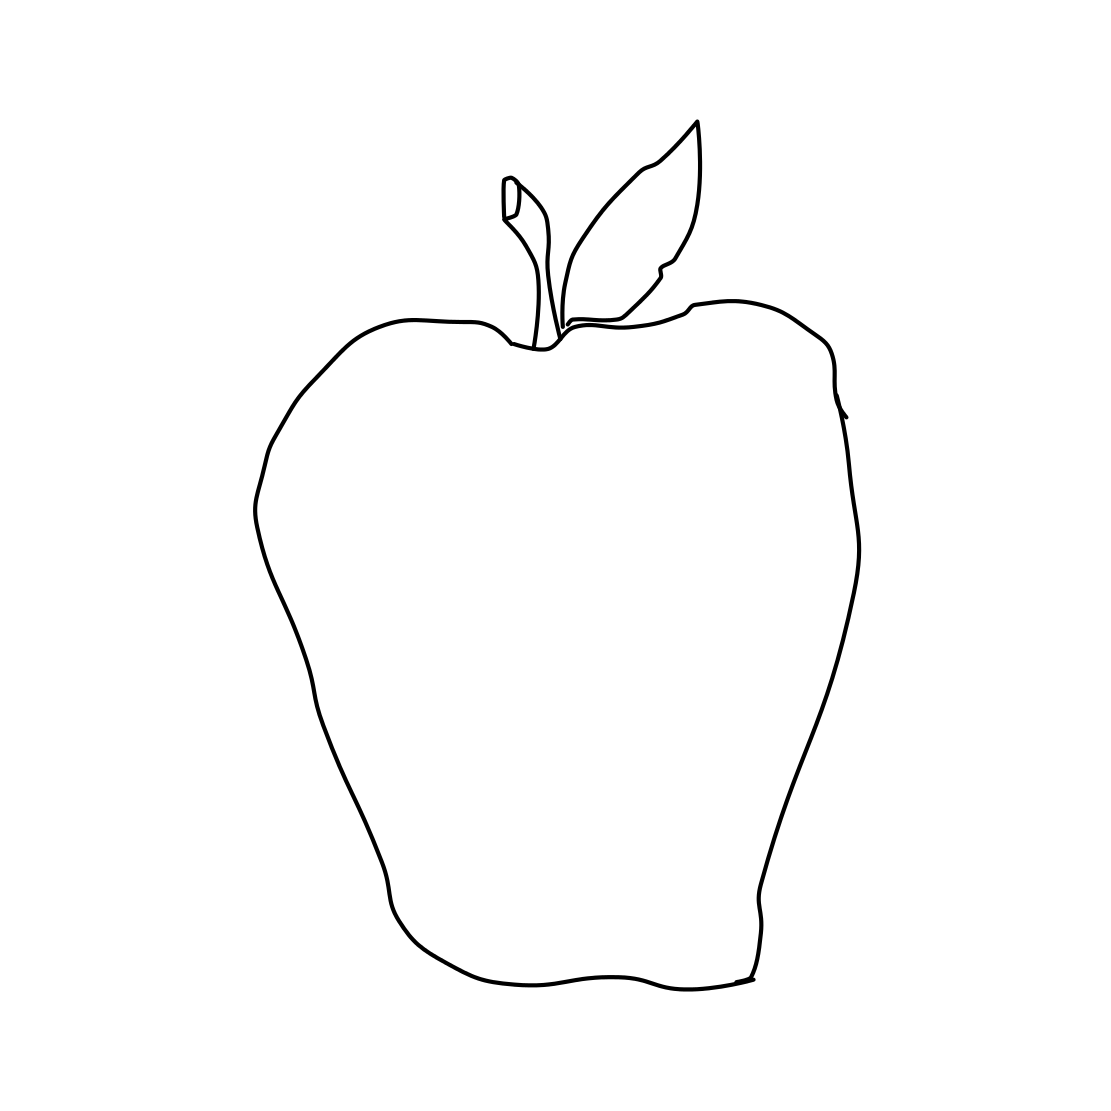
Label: apple